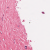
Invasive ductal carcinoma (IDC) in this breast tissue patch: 0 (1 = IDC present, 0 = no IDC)